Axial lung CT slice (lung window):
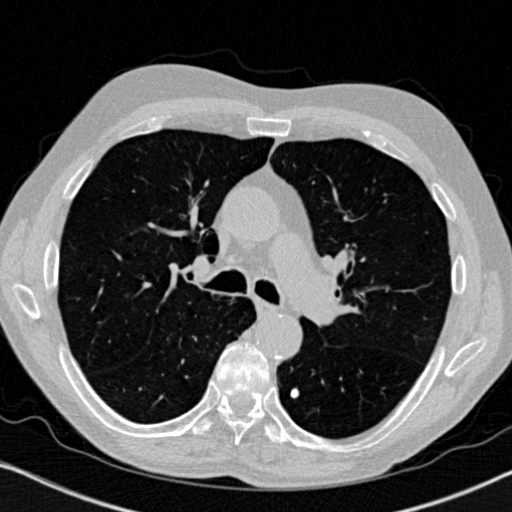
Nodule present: yes
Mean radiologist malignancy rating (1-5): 1